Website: apple
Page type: stored-credit-cards
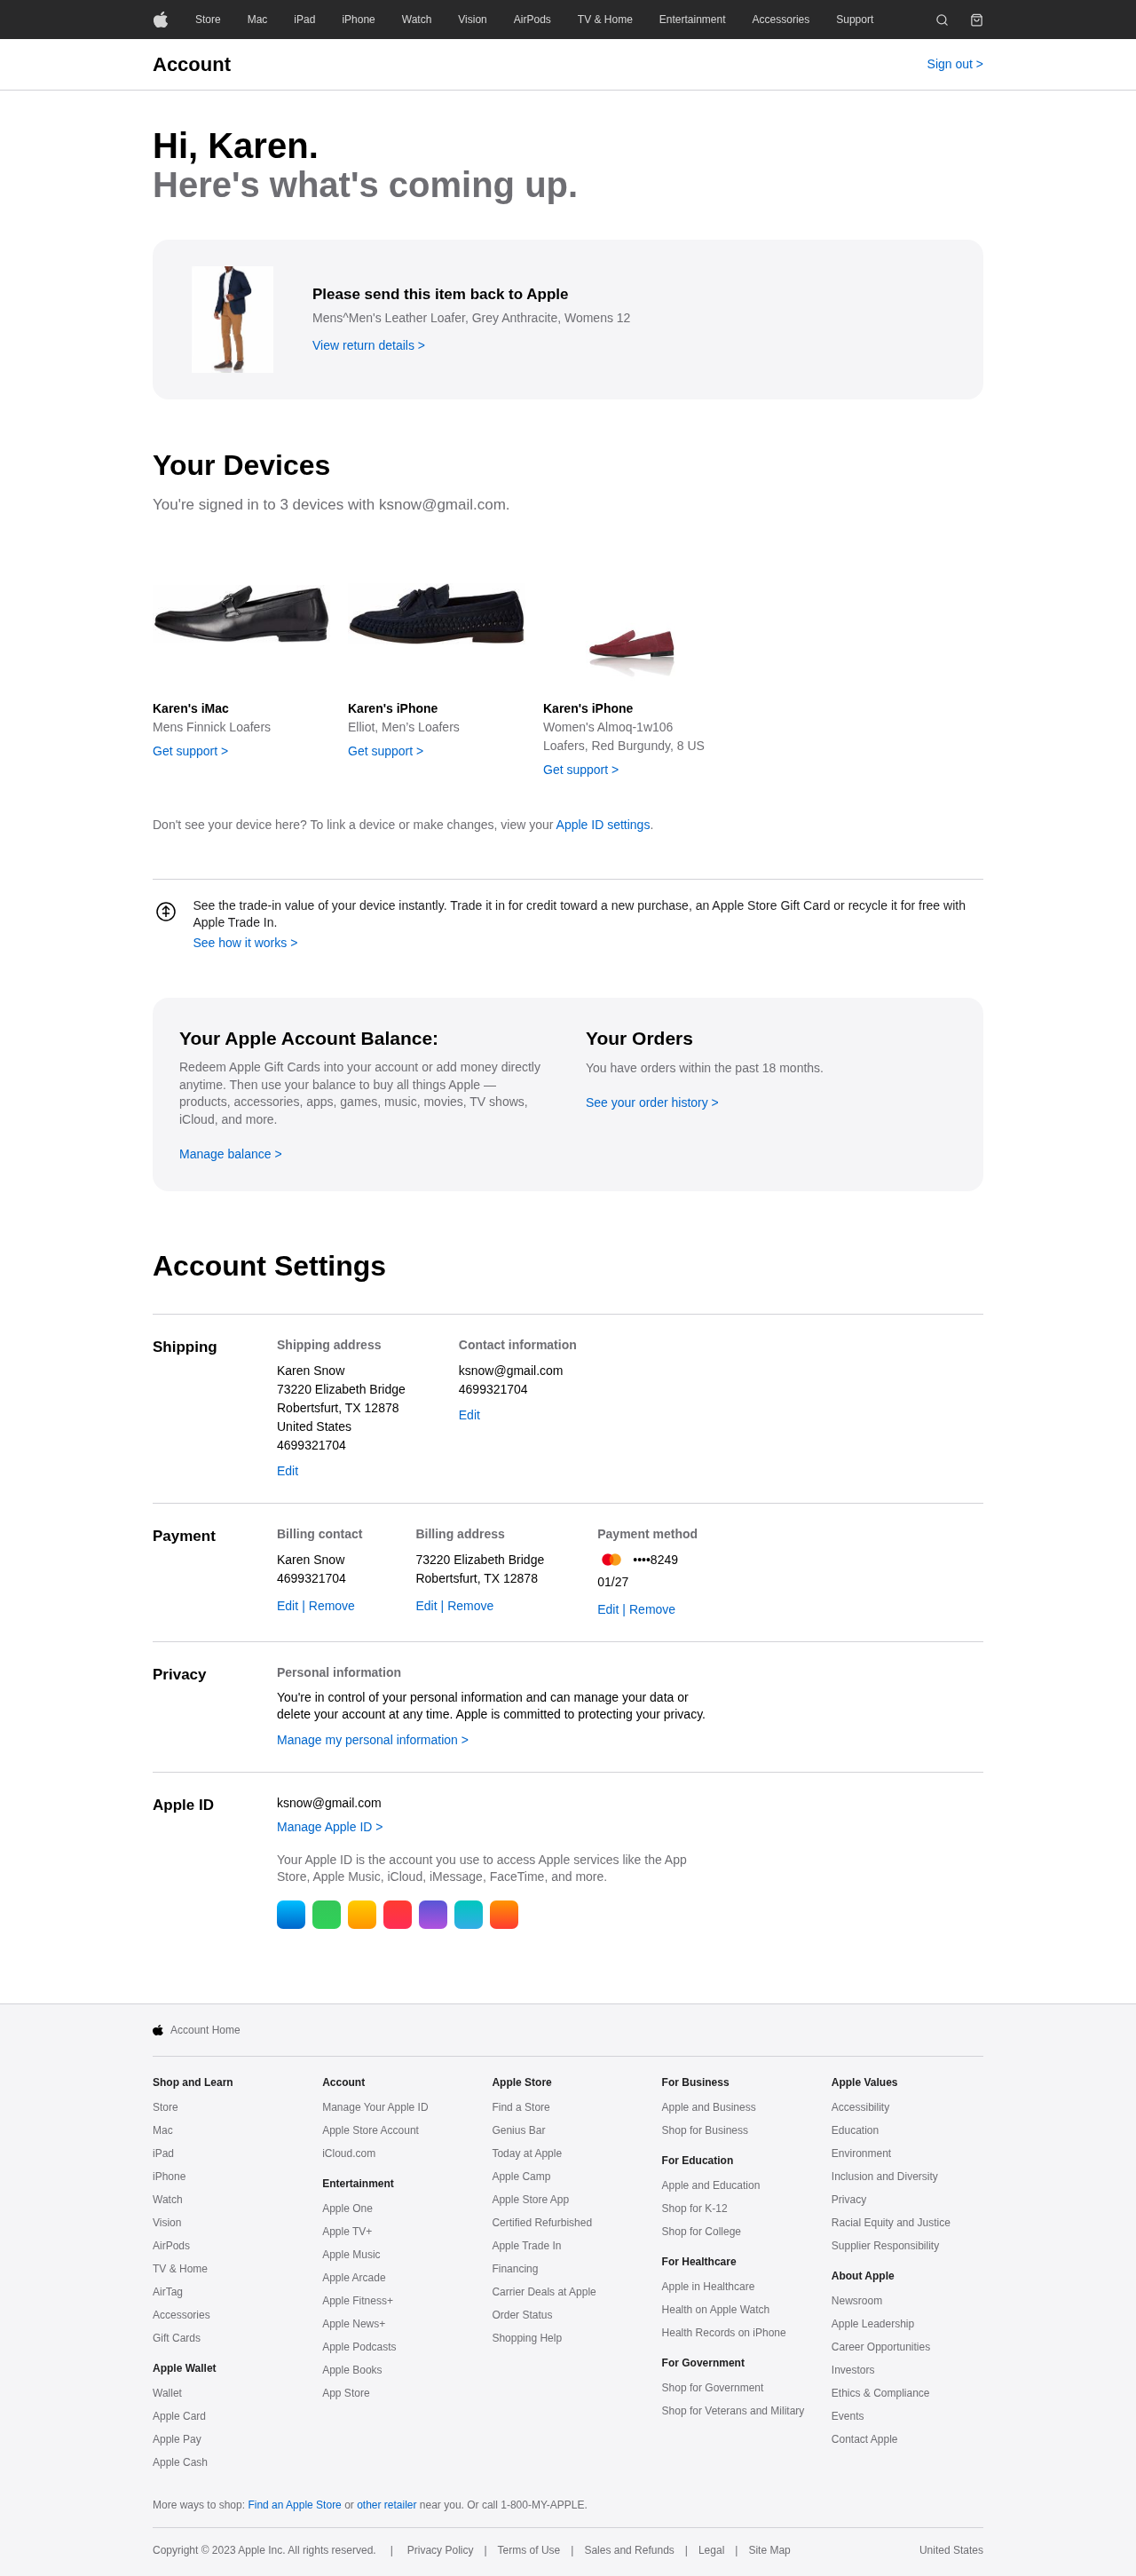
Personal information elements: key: PII_CARD_EXPIRY
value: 01/27
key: PII_CARD_LAST4
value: ••••8249
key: PII_CITY_STATE_ZIP
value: Robertsfurt, TX 12878
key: PII_COUNTRY
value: United States
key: PII_EMAIL
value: ksnow@gmail.com
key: PII_FIRSTNAME
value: Karen
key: PII_FULLNAME
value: Karen Snow
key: PII_PHONE
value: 4699321704
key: PII_STREET
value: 73220 Elizabeth Bridge
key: PII_FIRSTNAME2
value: Karen
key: PII_FIRSTNAME3
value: Karen
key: PII_EMAIL2
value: ksnow@gmail.com
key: PII_PHONE2
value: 4699321704
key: PII_FULLNAME2
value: Karen Snow
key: PII_PHONE3
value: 4699321704
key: PII_CITY
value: Robertsfurt
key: PII_STATE_ABBR
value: TX
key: PII_POSTCODE
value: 12878
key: PII_POSTCODE_FULL
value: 12878
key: PII_CITY_STATE
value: Robertsfurt, TX
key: PII_STATE_ABBR3
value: TX
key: PII_POSTCODE_NUMERIC
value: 12878
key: PII_EMAIL3
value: ksnow@gmail.com
Product elements: key: PRODUCT1_NAME
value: Mens^Men's Leather Loafer, Grey Anthracite, Womens 12
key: PRODUCT2_NAME
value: Mens Finnick Loafers
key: PRODUCT3_NAME
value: Elliot, Men’s Loafers
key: PRODUCT4_NAME
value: Women's Almoq-1w106 Loafers, Red Burgundy, 8 US